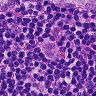
Metastatic tissue present: yes